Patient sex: M
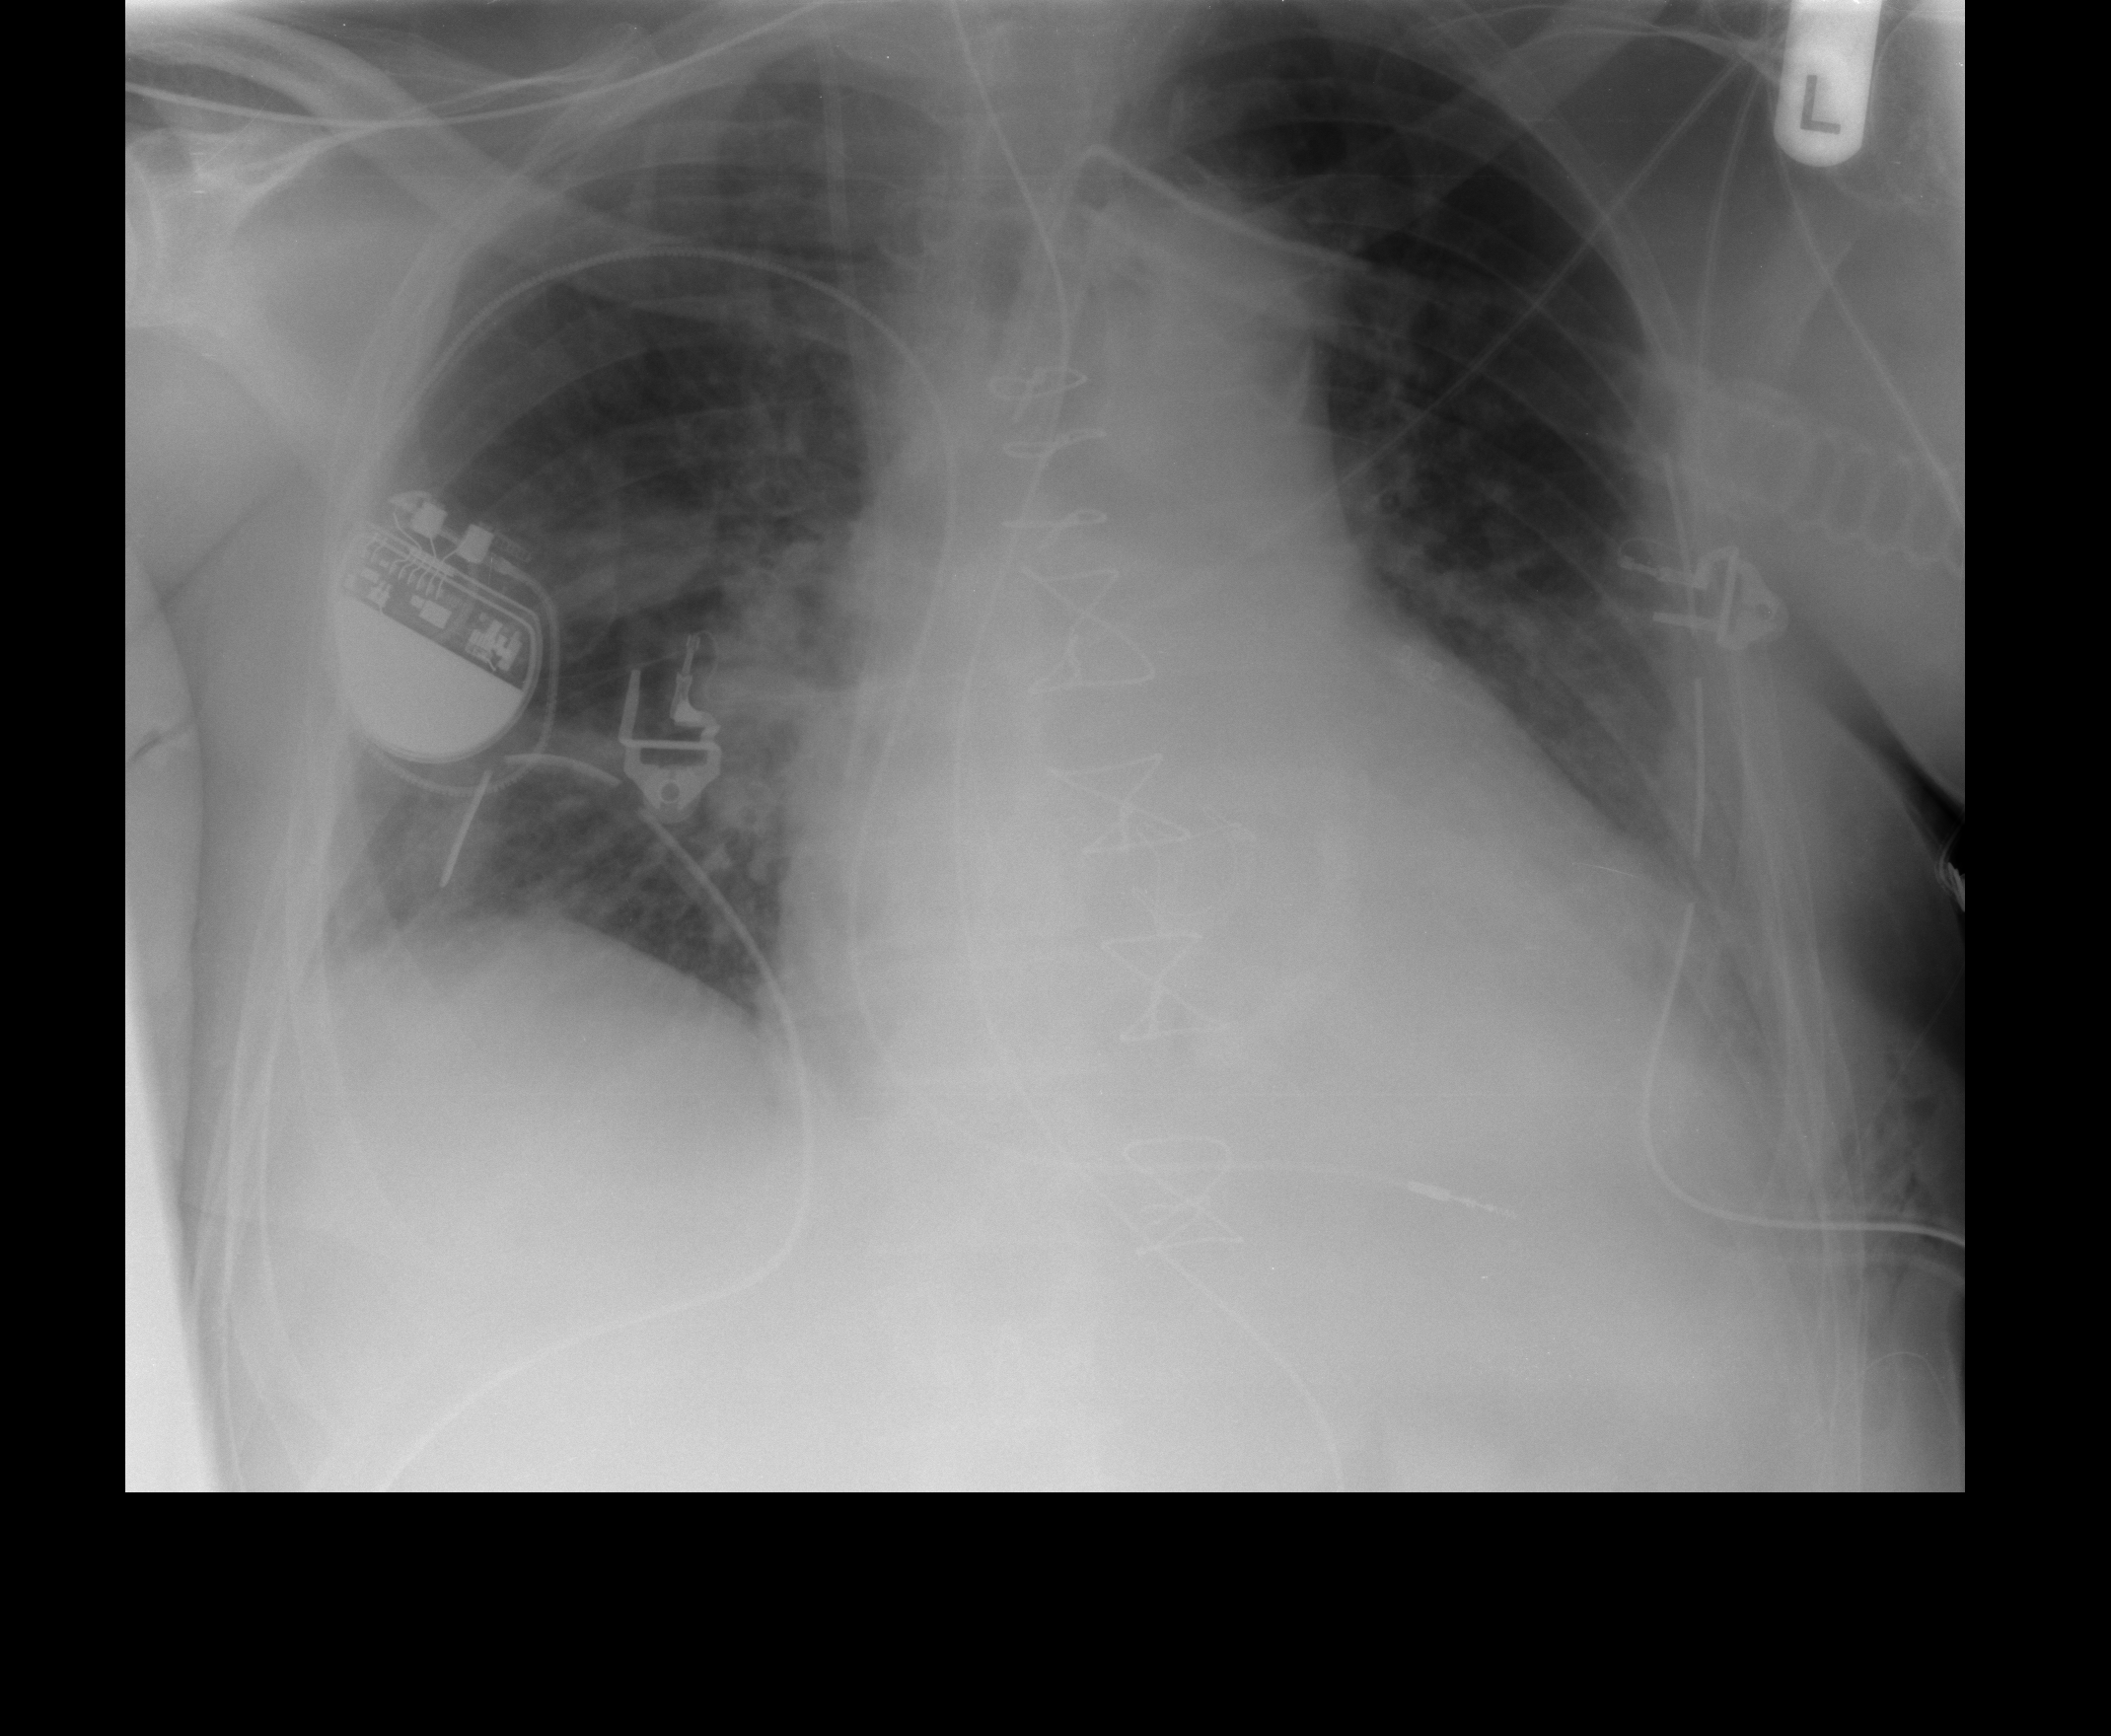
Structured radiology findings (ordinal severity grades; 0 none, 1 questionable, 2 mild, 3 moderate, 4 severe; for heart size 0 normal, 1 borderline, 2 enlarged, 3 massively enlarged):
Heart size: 2
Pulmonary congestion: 1
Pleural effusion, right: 1
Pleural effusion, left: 1
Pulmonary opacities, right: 1
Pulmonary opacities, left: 1
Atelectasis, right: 2
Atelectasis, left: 2